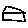
Label: house